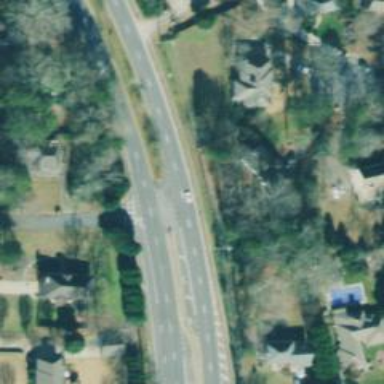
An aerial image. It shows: Secondary link road with asphalt surface.